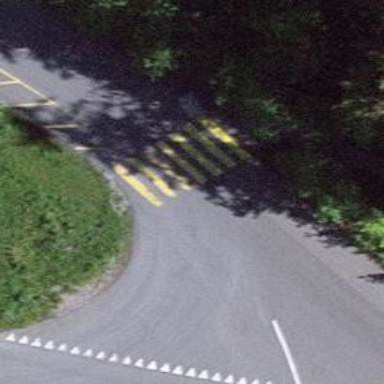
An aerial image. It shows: Marked crossing on the road.